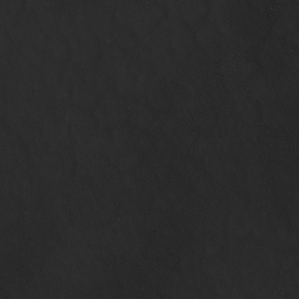
Label: non_frost